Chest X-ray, PA view. Patient: 52 years old, sex M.
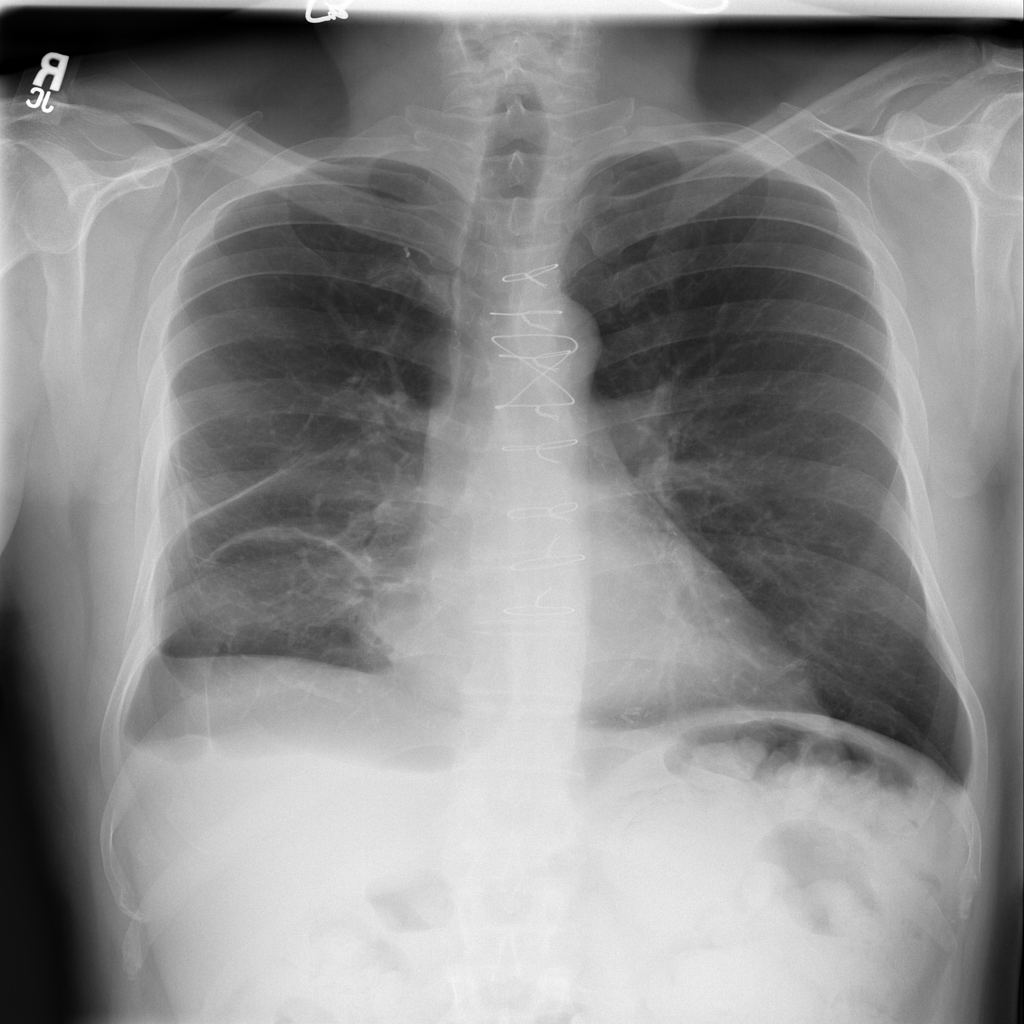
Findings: Effusion